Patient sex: F
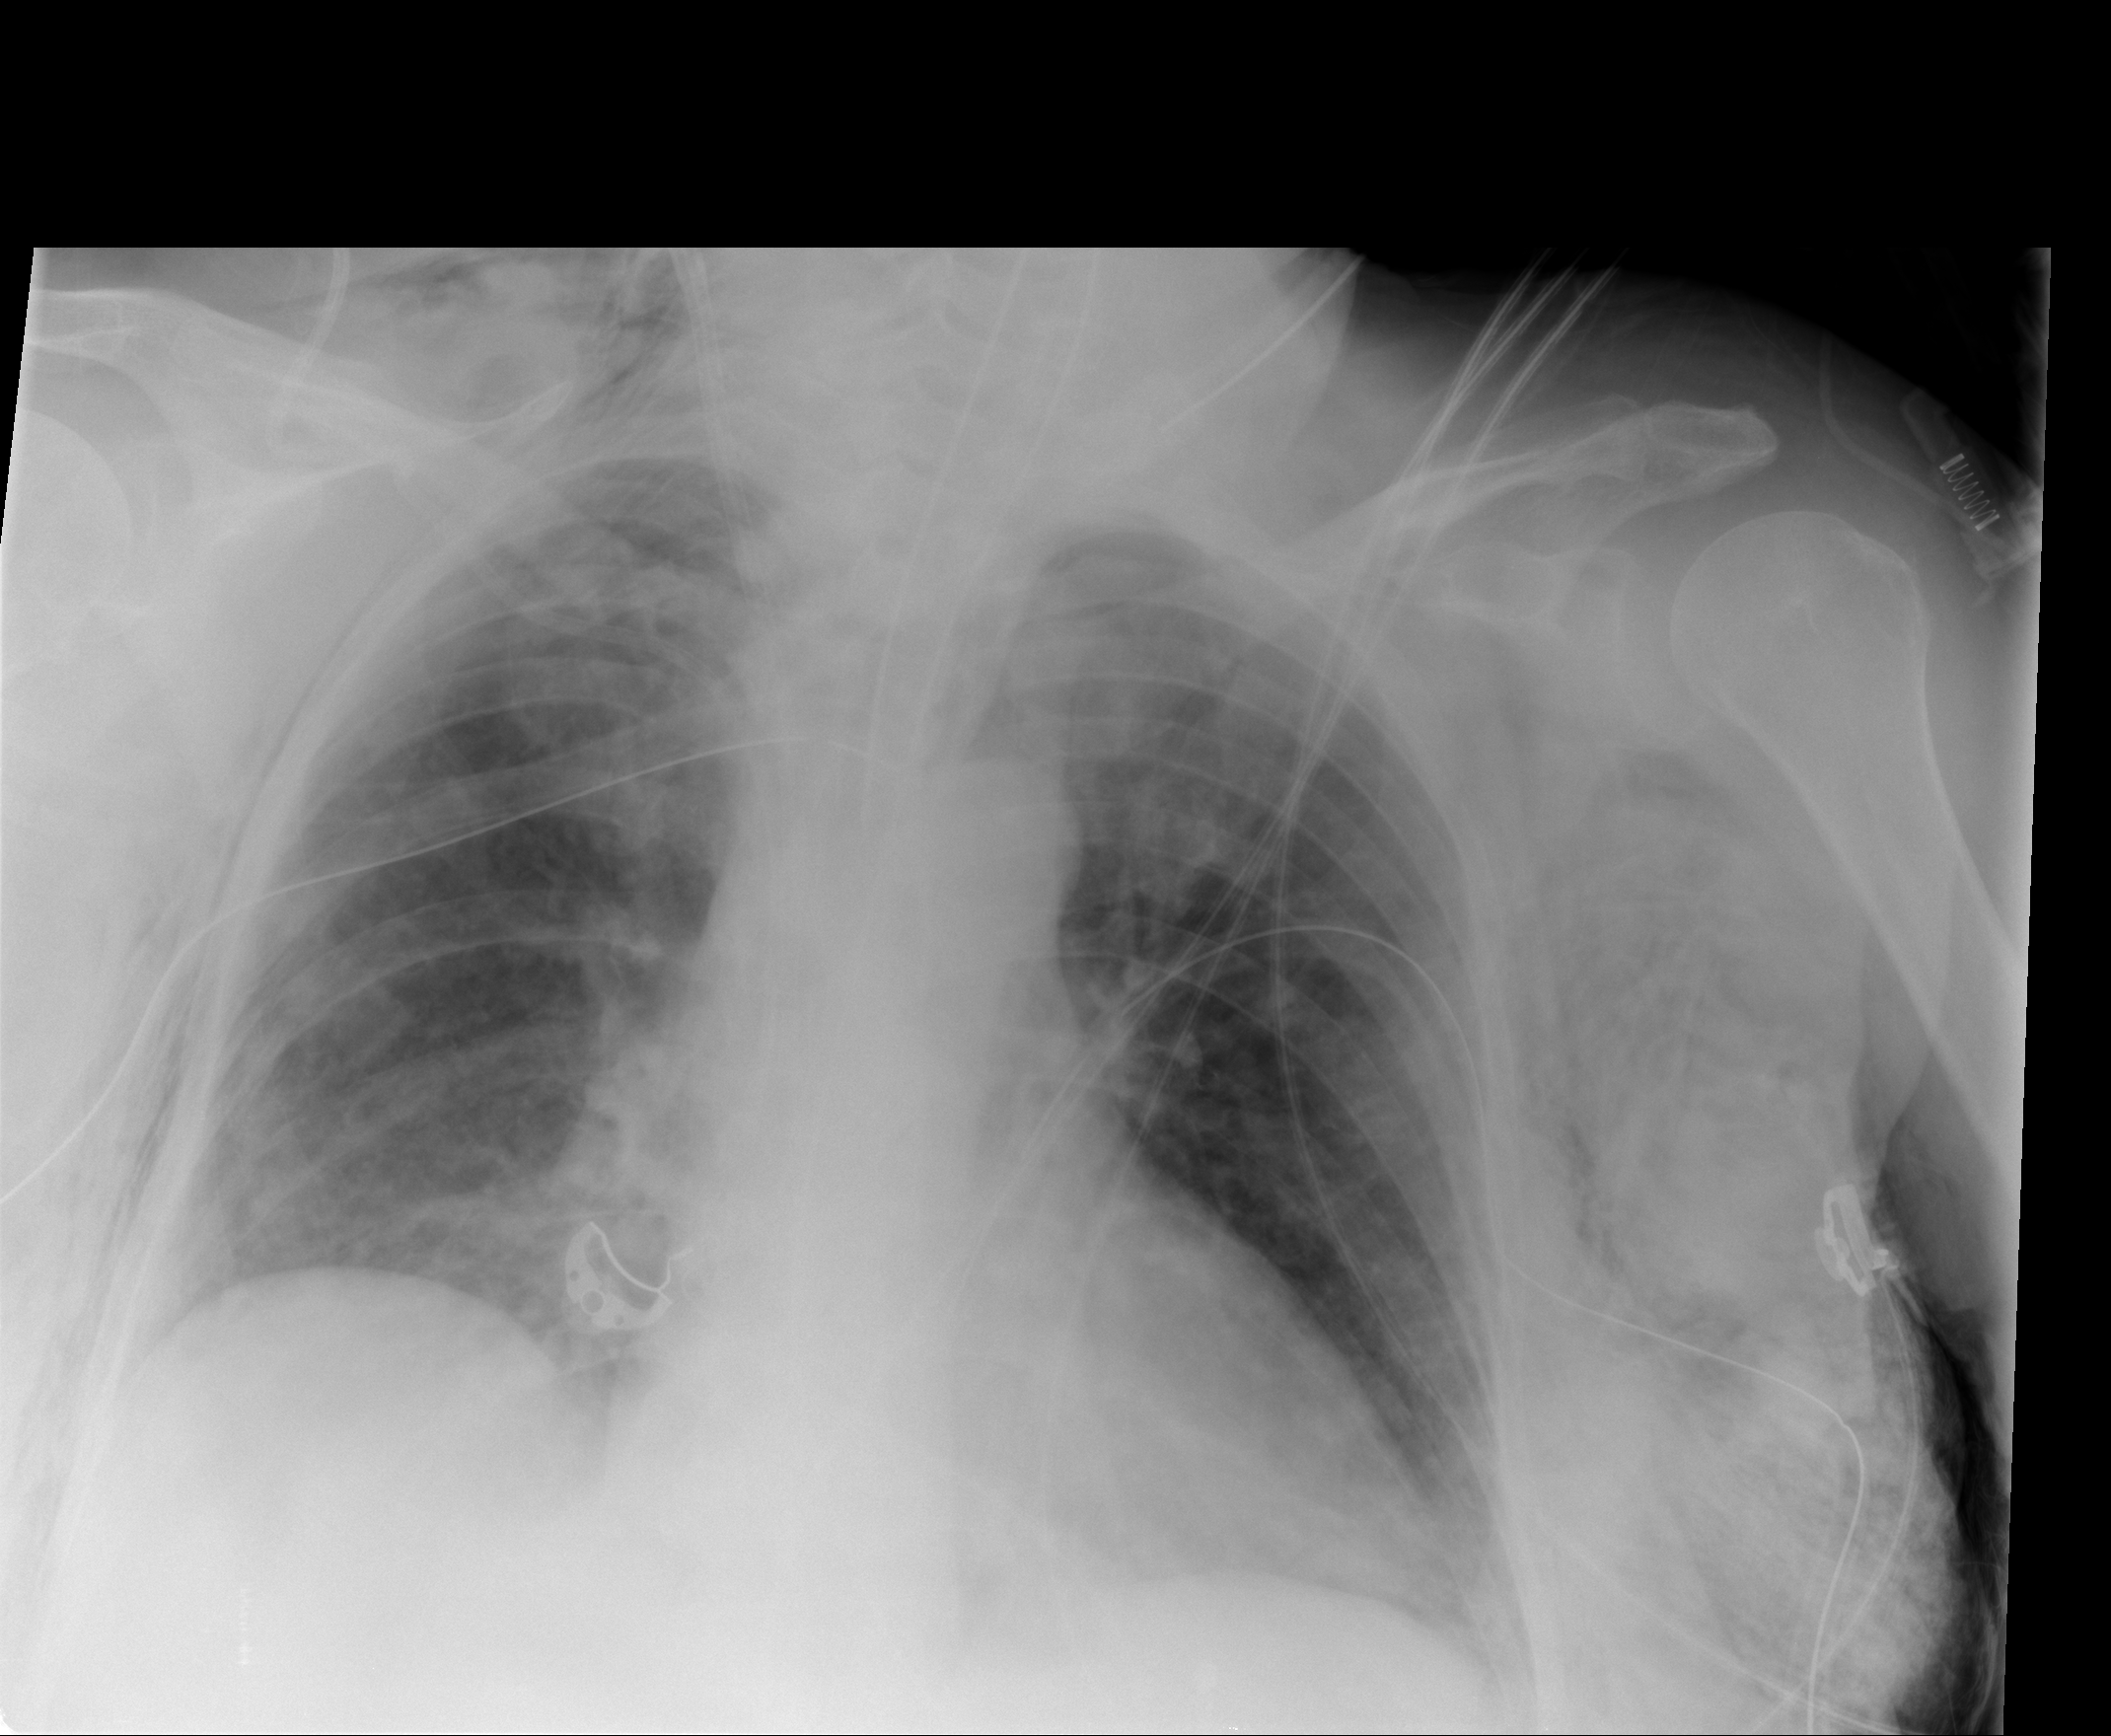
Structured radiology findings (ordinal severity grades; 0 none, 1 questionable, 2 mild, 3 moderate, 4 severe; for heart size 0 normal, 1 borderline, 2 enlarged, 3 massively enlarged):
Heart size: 0
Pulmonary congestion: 2
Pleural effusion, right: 0
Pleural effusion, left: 0
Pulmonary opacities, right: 0
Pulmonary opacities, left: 0
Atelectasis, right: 2
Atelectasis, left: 0